Question: The most simple example of scoped style doesn't work in Chrome (v 25):
'''
<div>
<h1>Hello 1</h1>
</div>
<div>
<h1>Hello 2</h1>
<style scoped> h1 { color: red; } </style>
</div>
'''
Try it: <URL>
Both 'h1' become red:

The scope style should only apply to the second 'h1'.
I read that the functionality was implemented in Chrome, why doesn't that work? Am I doing something wrong?
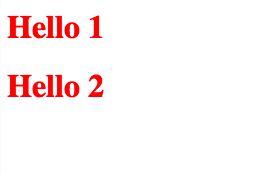
Answer: You are not doing anything wrong. As of this moment, scoped CSS is still an experimental feature which is not supported by any current browser.
However, if you want to play around with it in Chrome you can do the following thing:
- - - -